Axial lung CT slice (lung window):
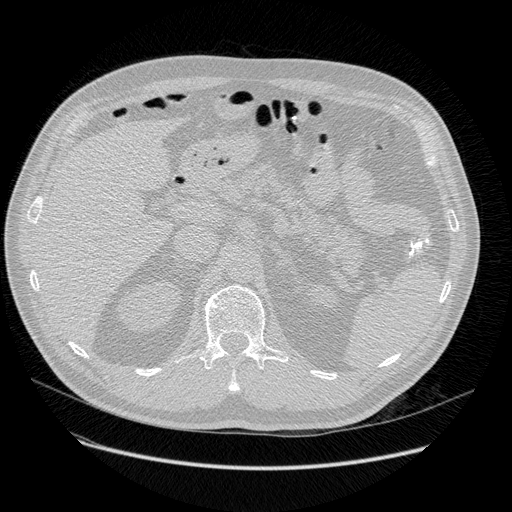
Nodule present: no